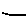
Label: line